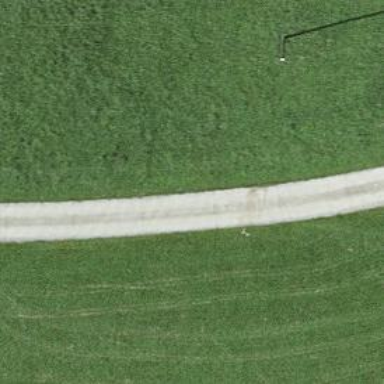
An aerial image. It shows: Well-maintained track road with grade 1 tracktype.